Question: In this winapi program, I am sorting all the items based on the "Date" column. However, it is sorting by the "Description" column instead of the "Date" column.

Here is the code in WM_NOTIFY:
'''
static char szText[10];
NM_LISTVIEW *pNm = (NM_LISTVIEW *)lParam;
switch (((LPNMHDR)lParam)->code) {
case LVN_COLUMNCLICK:
if (pNm->iSubItem == 2)
if (ListView_SortItems(pNm->hdr.hwndFrom, CompareFunc,
(LPARAM) (pNm->iSubItem)) == FALSE)
MessageBox(hwnd, "FALSE", "", MB_OK);
break;
/* other WM_NOTIFY code */
}
'''
'ListView_SortItems' returns TRUE, strangely.
Here is the CompareFunc function:
'''
int CALLBACK CompareFunc(LPARAM lParam1, LPARAM lParam2, LPARAM lParamSort)
{
if (lParamSort == 2) {
date d1, d2; // app-defined "date" class
char b1[32], b2[32];
sscanf((char *) lParam1, "%s %d %d", b1, &d1.day, &d1.yr);
sscanf((char *) lParam2, "%s %d %d", b2, &d2.day, &d2.yr);
d1.month = monthtoi(b1); // converts month as string to number
d2.month = monthtoi(b2);
if (d1 > d2) // overloading the ">" and "<" operators
return 1;
else if (d1 < d2)
return -1;
return 0;
}
}
'''
I tried checking iSubItem against 3 rather than 2 (1-based vs 0-based), but that didn't work either.
What am I doing wrong?
:
'''
int monthtoi(char *s)
{
int i;
for (i = 0; i < 12; ++i) {
// MONTHS is a global array of char *, containing the months
if (strcmp(MONTHS[i], s) == 0)
return i;
}
return -1;
}
bool date::operator>(const date &x)
{
switch (this->cmp(x)) { // cmp is a private member function
case 0:
case -1:
return false;
case 1:
return true;
}
return false;
}
bool date::operator<(const date &x)
{
switch (this->cmp(x)) {
case 0:
case 1:
return false;
case -1:
return true;
}
return false;
}
int date::cmp(const date &x)
{
if (this->yr > x.yr)
return 1;
else if (this->yr < x.yr)
return -1;
if (this->yr == x.yr) {
if (this->month > x.month)
return 1;
else if (this->month < x.month)
return -1;
else if (this->day > x.day)
return 1;
else if (this->day < x.day)
return -1;
else
return 0;
}
return 0;
}
'''
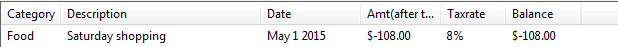
Answer: The input 'lParam1' and 'lParam2' are not the string of the sub-item but as the <URL> says they are the data associated with the item:
> The lParam1 parameter is the 32-bit value associated with the first
item being compared; and the lParam2 parameter is the value associated
with the second item. These are the values that were specified in the
lParam member of the items' LVITEM structure when they were inserted
into the list.
You can find a complete ListView sorting example <URL> but the basics of it are as follows:
'''
// Custom type storing the item's information, or a link to it
struct myitemdata_t
{
char* pFood;
char* pDescription;
date Date;
...
};
// When adding items to a listview set the item data
m_ctlListView.InsertItem(i, "food");
m_ctlListView.SetItemText(i, 1, "Saturday shopping");
...
// Set the item data for the list item
m_ctlListView.SetItemData(i, (LPARAM) GetItemData(i));
// Your sort function should look like
int CALLBACK SortFunc(LPARAM lParam1, LPARAM lParam2, LPARAM lParamSort)
{
myitemdata_t* pData1 = (myitemdata_t *)lParam1;
myitemdata_t* pData2 = (myitemdata_t *)lParam2;
...
'''